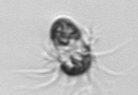
Label: Mesodinium